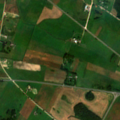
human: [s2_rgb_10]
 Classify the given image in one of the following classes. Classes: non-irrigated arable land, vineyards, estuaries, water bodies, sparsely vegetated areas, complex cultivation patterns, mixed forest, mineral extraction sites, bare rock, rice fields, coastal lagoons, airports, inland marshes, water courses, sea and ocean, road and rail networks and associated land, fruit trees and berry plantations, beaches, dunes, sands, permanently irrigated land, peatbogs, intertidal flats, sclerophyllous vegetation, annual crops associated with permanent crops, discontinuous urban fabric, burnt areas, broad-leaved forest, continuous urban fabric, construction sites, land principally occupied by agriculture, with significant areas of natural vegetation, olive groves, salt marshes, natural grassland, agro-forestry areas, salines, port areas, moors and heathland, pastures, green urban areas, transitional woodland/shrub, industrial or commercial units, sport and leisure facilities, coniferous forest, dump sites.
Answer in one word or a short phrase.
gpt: non-irrigated arable land, complex cultivation patterns, mixed forest